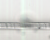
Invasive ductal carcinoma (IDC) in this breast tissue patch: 0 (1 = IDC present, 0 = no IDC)